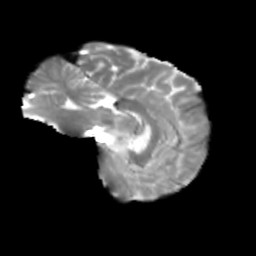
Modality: T2w
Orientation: sagittal
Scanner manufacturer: siemens
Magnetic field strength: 3 T
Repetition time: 4 s
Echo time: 0.0594 s